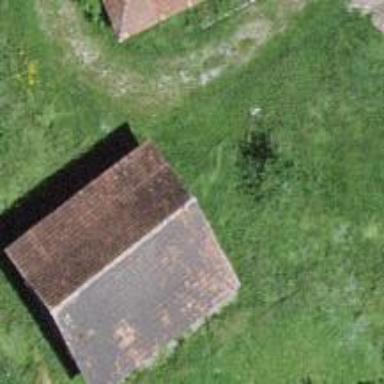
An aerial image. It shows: Barn.